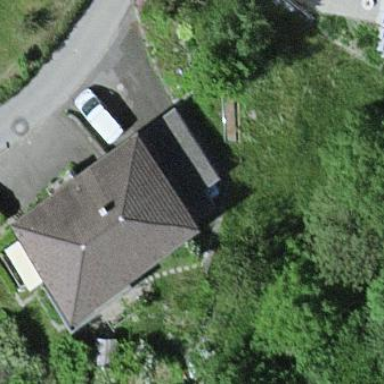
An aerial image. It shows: Simple and straightforward house.